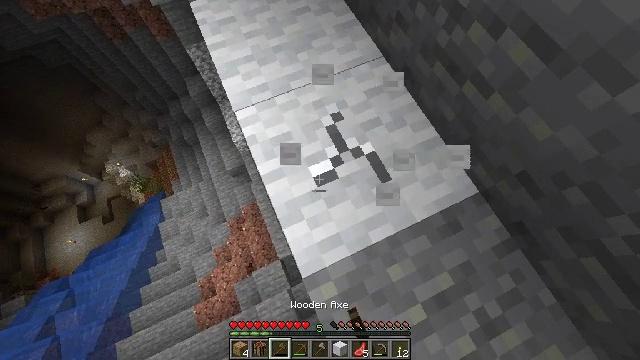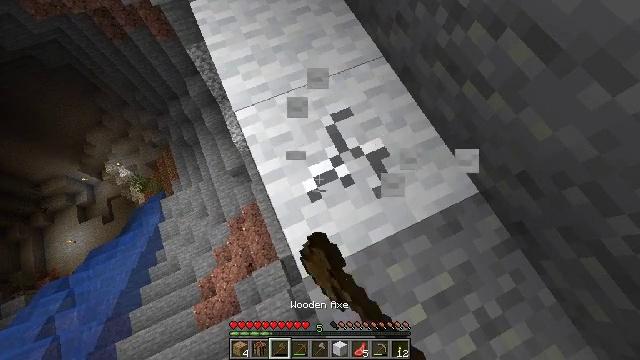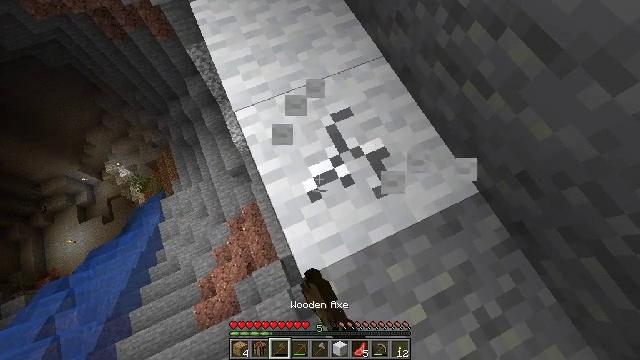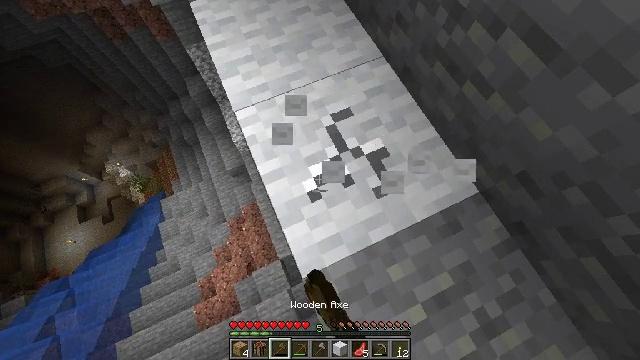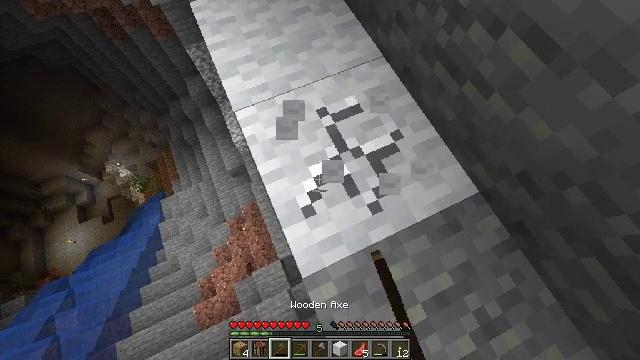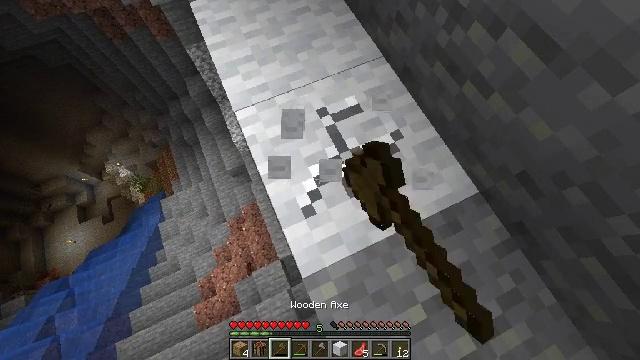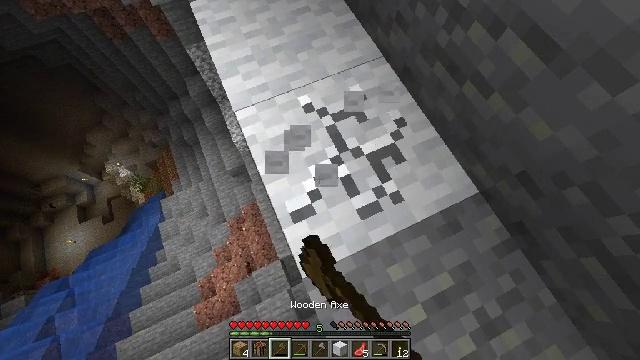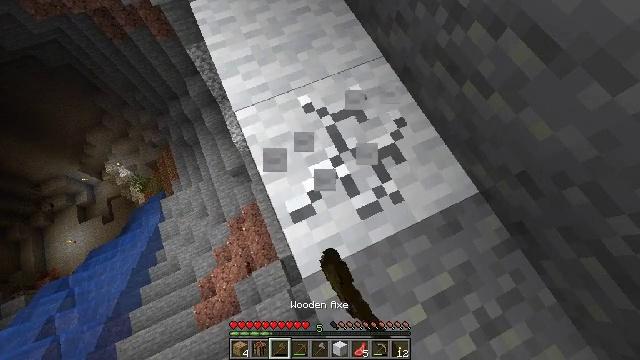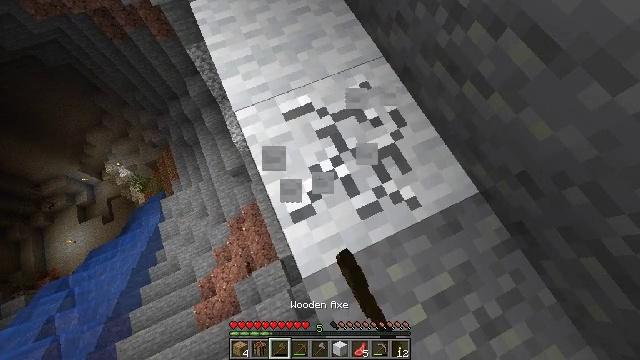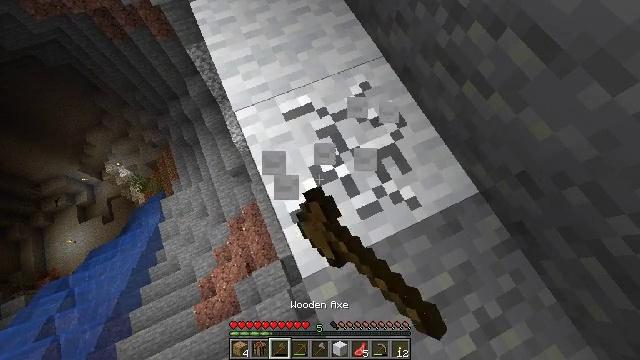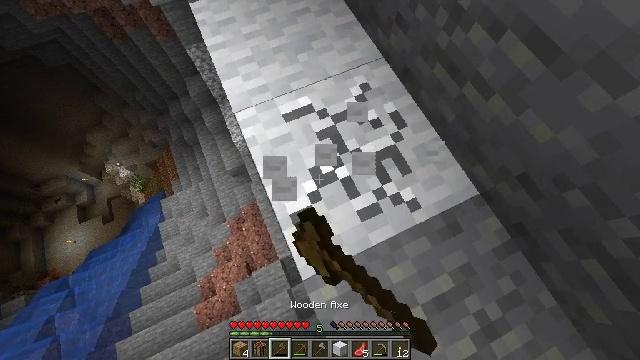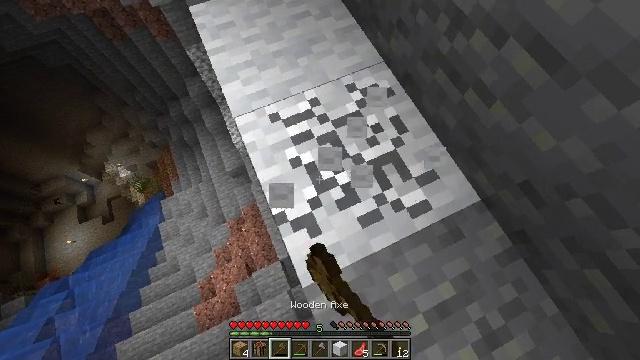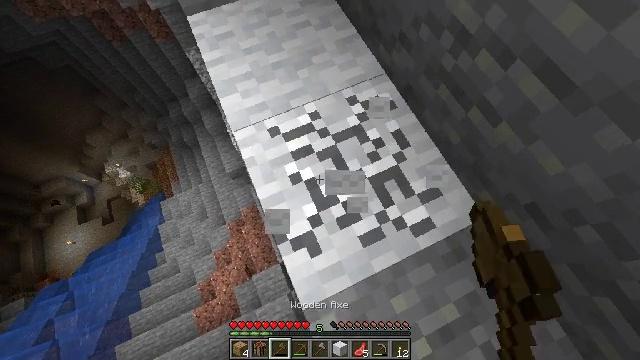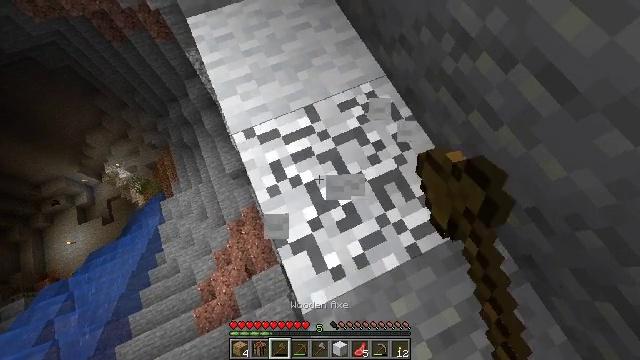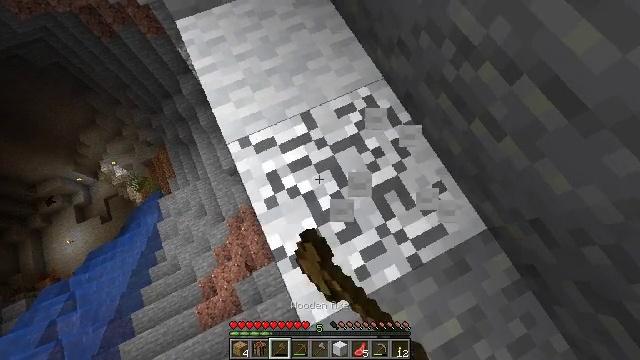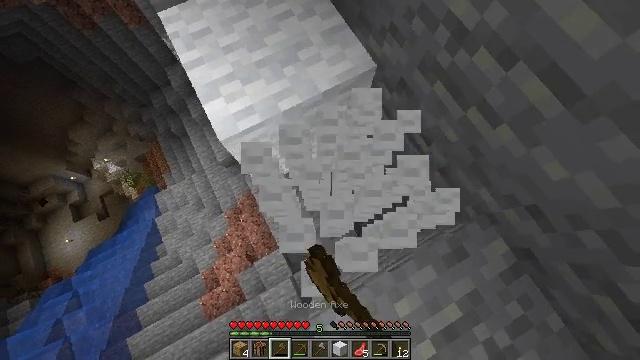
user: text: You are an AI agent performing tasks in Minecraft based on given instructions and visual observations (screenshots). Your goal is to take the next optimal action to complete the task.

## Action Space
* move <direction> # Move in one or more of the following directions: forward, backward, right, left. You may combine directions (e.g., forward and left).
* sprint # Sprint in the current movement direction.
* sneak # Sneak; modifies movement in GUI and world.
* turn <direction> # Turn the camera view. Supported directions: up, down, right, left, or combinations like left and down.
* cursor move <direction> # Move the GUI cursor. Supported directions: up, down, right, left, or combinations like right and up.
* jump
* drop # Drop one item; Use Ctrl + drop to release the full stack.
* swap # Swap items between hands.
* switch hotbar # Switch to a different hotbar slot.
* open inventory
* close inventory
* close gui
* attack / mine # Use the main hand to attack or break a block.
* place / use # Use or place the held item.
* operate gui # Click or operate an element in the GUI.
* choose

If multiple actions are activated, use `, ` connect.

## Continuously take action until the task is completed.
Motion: motion action
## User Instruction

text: Gather white wool from a build.
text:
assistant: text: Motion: sneak, attack / mine
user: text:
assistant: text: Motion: sneak, attack / mine
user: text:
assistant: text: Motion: sneak, attack / mine
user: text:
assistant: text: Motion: sneak, attack / mine
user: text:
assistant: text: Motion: sneak, attack / mine
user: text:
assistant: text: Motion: sneak, attack / mine
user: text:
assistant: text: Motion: sneak, attack / mine
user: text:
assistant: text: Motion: sneak, attack / mine
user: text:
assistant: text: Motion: sneak, attack / mine
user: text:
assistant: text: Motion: move forward, sneak, attack / mine
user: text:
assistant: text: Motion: move forward, sneak, attack / mine
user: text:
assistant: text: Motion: move forward, sneak, attack / mine
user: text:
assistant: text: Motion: move forward, sneak, attack / mine
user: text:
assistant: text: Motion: move forward, sneak, turn right and down, attack / mine
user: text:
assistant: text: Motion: move forward, sneak, turn right and down, attack / mine
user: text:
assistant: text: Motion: move forward, sneak, attack / mine
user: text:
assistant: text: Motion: move forward, sneak, attack / mine
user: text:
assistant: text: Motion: move forward, sneak, attack / mine
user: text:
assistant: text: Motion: sneak, attack / mine
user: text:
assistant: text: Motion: sneak, attack / mine
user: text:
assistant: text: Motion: sneak, attack / mine
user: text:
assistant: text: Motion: sneak, attack / mine
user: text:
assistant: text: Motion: sneak
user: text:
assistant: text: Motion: sneak
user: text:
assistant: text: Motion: sneak, turn up
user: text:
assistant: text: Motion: sneak, turn up
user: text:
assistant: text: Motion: sneak
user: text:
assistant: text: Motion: sneak
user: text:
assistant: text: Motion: sneak
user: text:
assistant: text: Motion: sneak, turn up